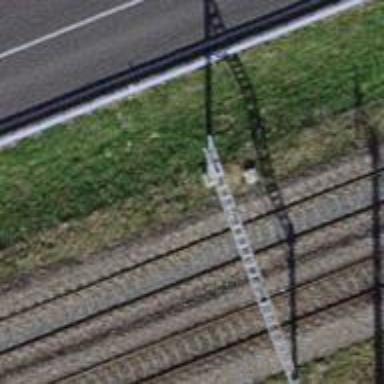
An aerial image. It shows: Power pole.